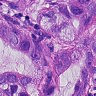
Metastatic tissue present: yes